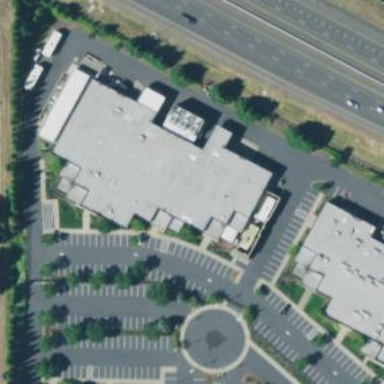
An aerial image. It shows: Parking space is available.